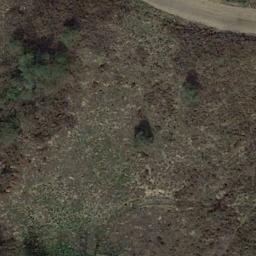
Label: meadow